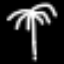
Label: palm tree